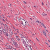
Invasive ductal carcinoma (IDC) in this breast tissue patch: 1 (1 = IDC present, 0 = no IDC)